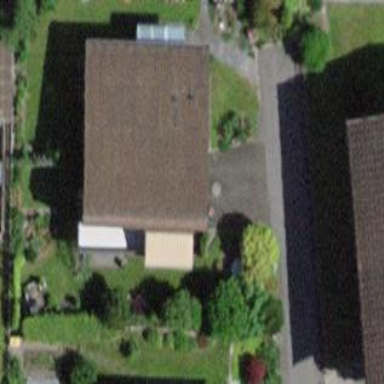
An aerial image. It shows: Detached building.